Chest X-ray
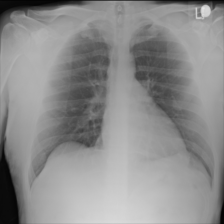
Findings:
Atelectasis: negative
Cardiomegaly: negative
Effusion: negative
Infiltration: negative
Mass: negative
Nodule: negative
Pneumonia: negative
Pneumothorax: negative
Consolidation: negative
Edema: negative
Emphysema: negative
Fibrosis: negative
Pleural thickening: negative
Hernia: negative